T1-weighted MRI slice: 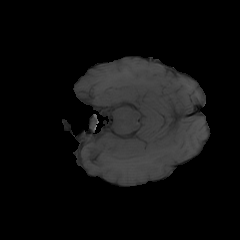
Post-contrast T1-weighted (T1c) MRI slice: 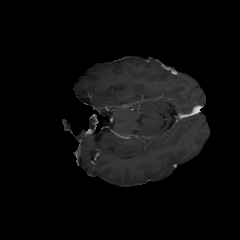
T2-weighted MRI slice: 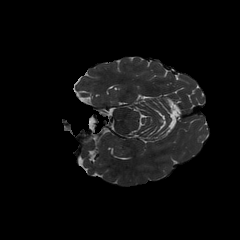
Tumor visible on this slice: no